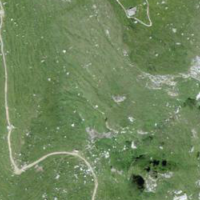
EUNIS habitat code: 26
Species observed at this site:
Leontopodium nivale
Arnica montana
Euphorbia cyparissias
Dryas octopetala